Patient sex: M
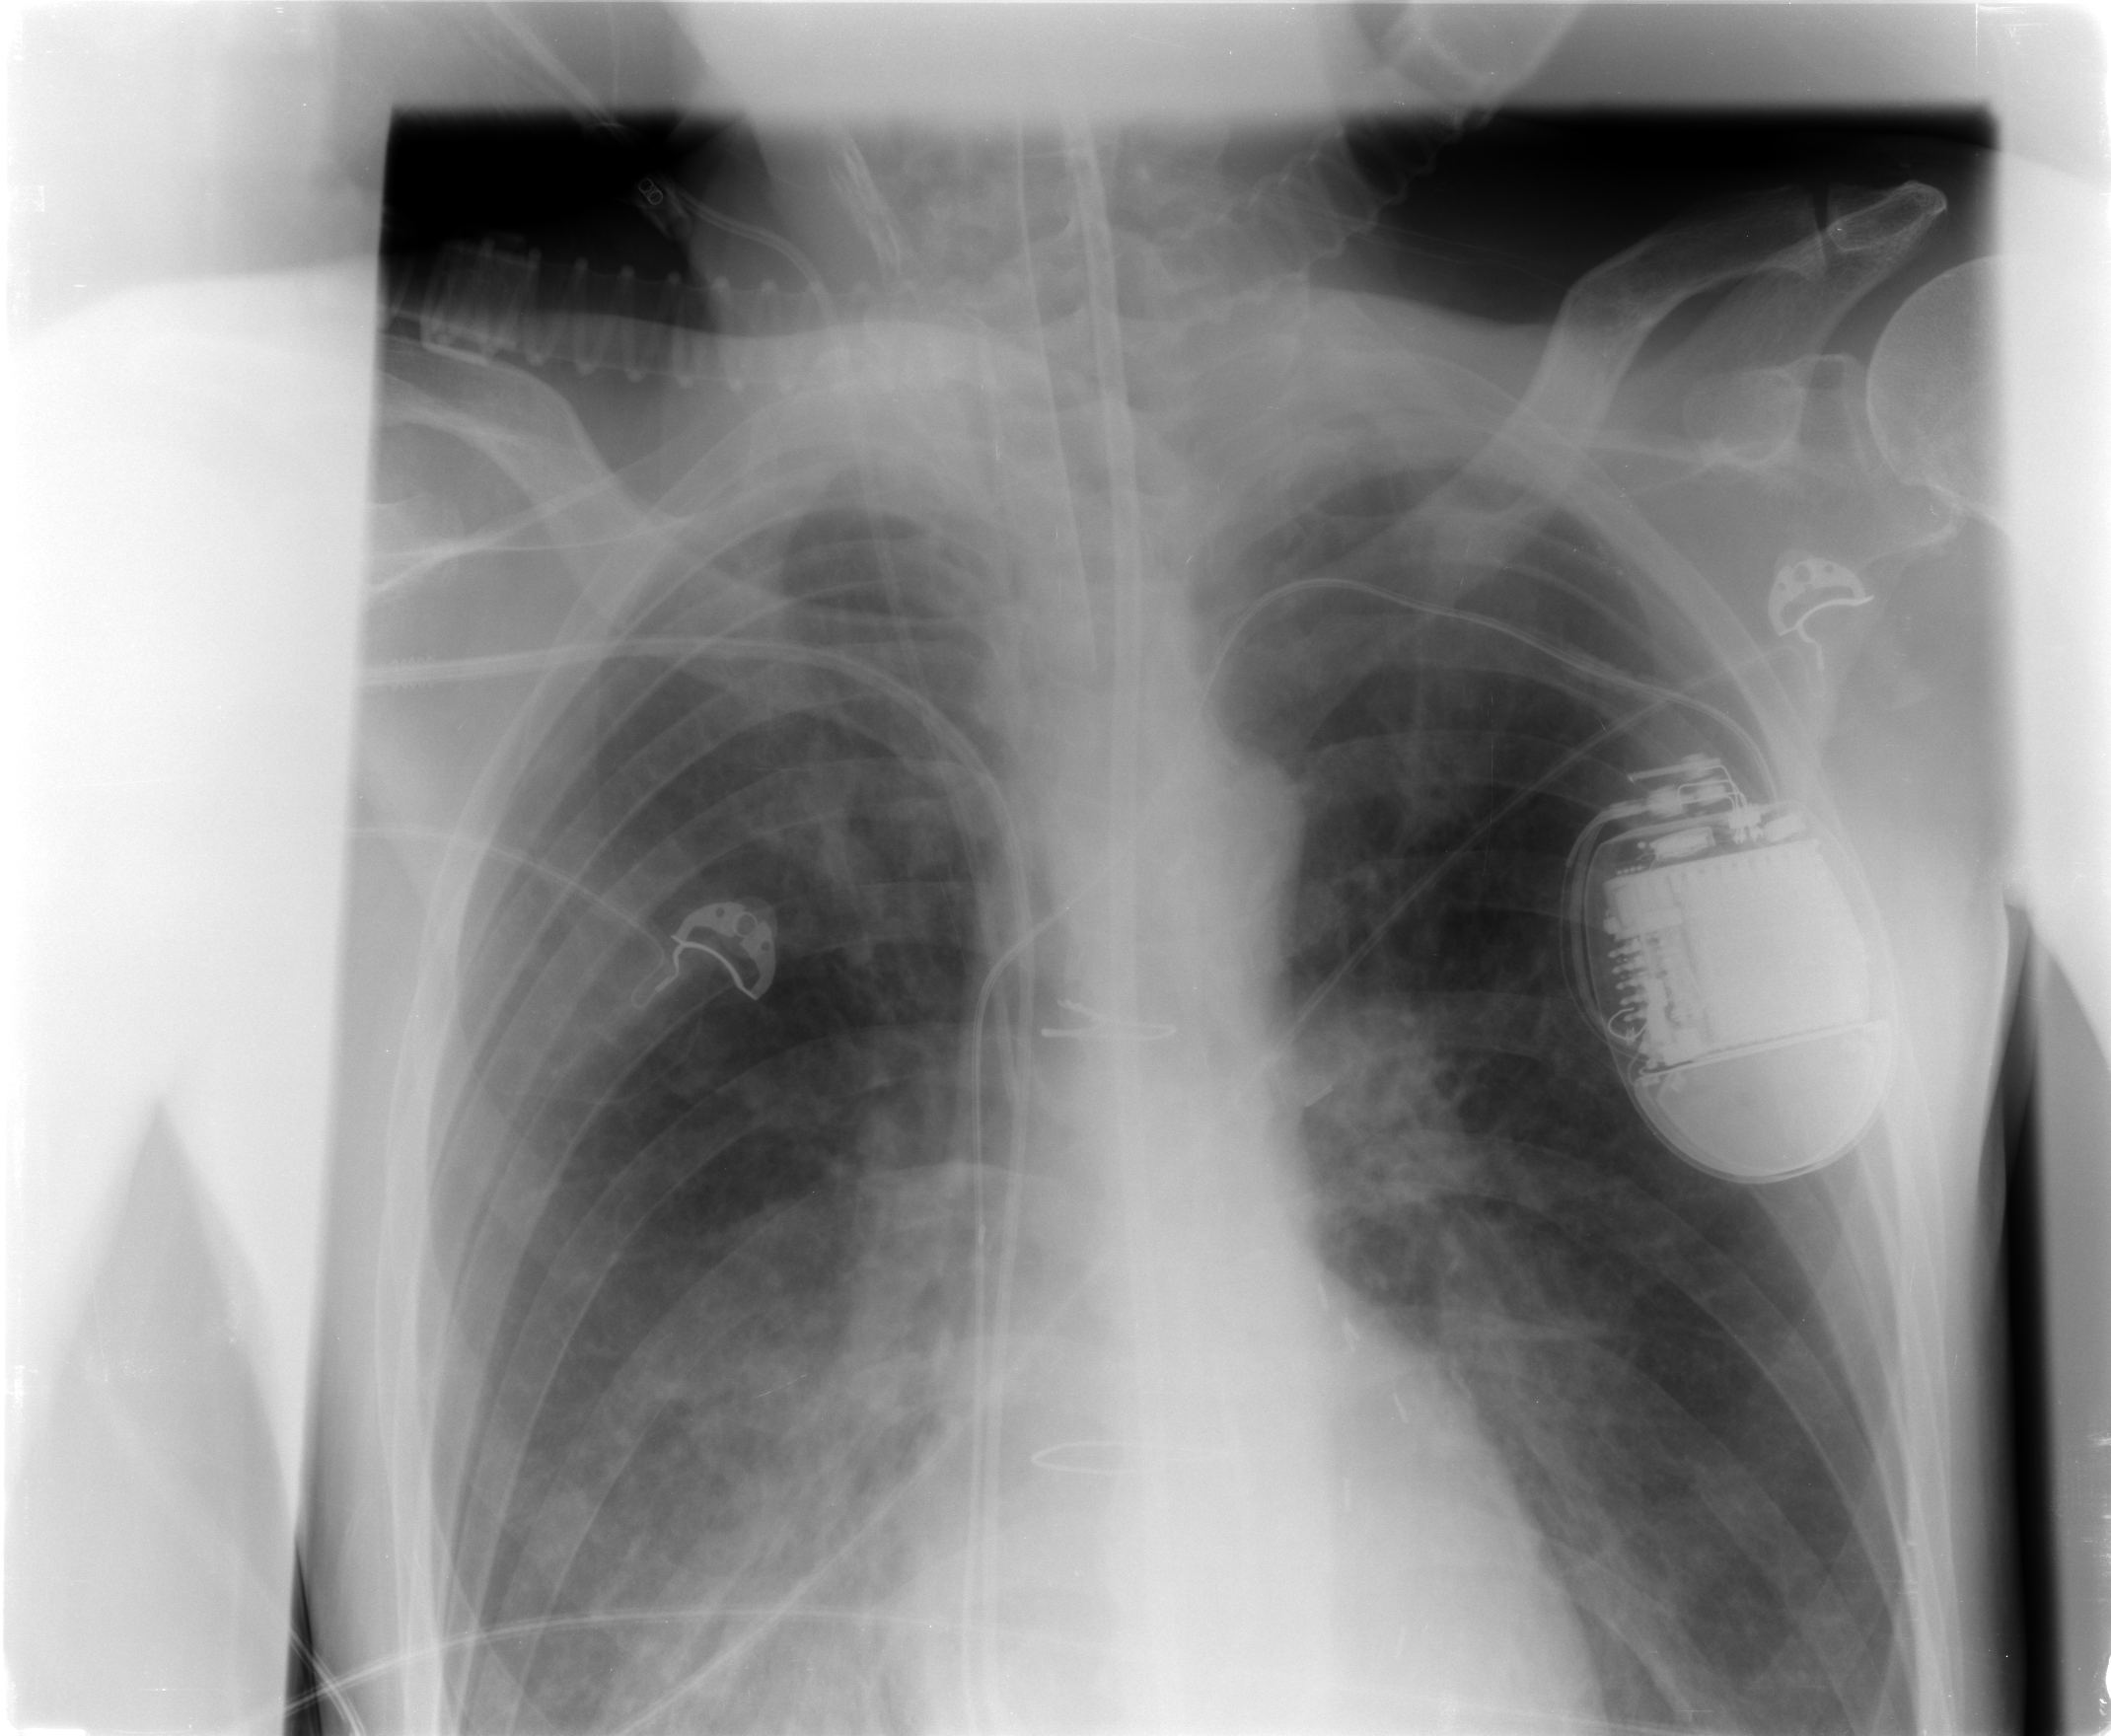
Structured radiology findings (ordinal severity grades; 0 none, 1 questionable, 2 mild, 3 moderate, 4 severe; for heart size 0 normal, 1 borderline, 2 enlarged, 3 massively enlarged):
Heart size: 0
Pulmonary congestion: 2
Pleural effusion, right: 0
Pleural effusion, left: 0
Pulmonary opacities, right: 3
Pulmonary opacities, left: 2
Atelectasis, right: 2
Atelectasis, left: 2